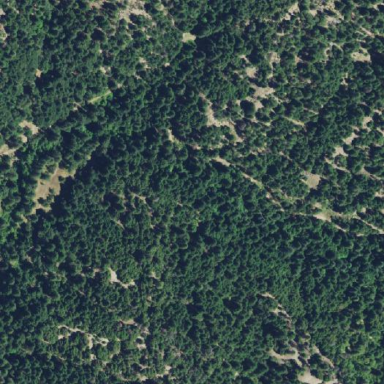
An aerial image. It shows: Forest area.